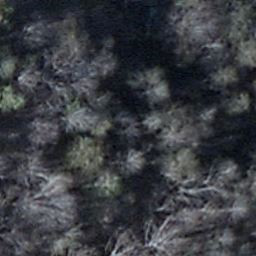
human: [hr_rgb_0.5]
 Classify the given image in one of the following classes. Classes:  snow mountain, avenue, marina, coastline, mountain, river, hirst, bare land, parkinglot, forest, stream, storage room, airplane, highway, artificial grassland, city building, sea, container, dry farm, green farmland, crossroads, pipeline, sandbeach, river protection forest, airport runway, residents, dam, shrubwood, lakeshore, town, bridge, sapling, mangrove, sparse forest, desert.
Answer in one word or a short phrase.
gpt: shrubwood